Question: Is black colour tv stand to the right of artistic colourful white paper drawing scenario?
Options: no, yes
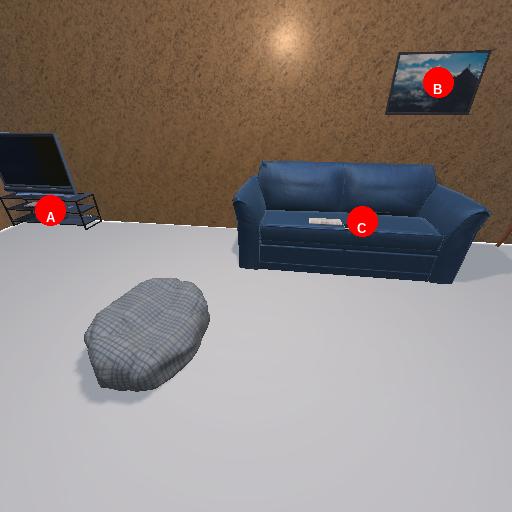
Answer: no